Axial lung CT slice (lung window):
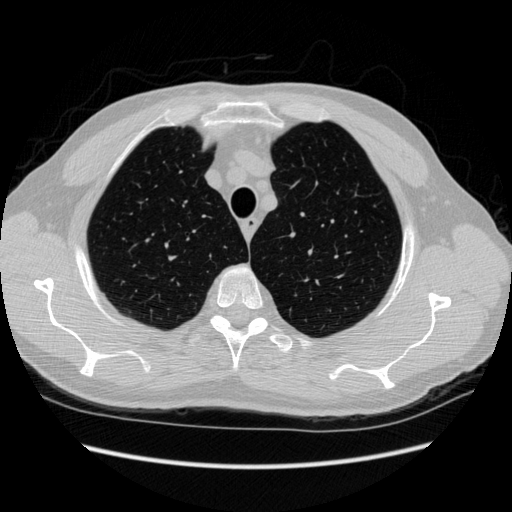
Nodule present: no